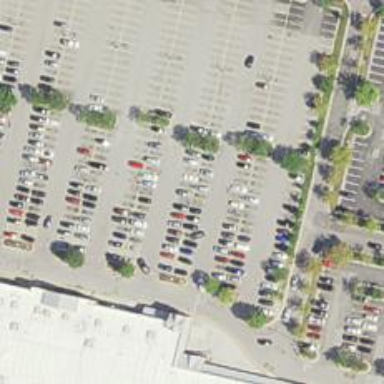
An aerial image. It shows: Trolley bay.